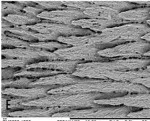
Case report. (C,D) Intra-oral photographies of the maxillary and the mandibular arch.
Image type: pathology (congo_red)